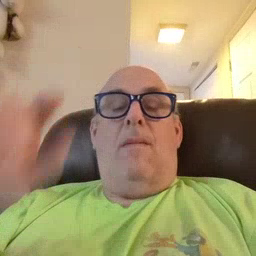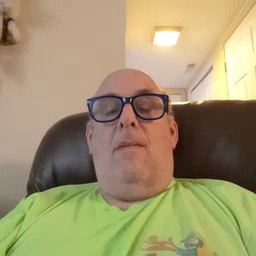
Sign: lion